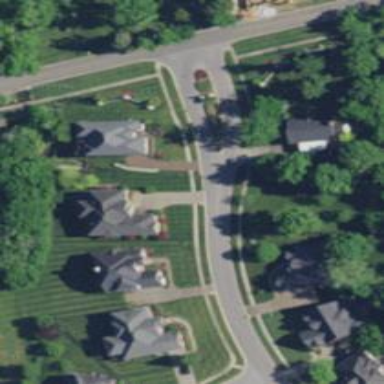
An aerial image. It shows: Residential road.